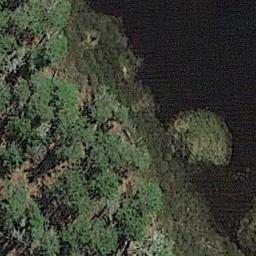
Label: wetland